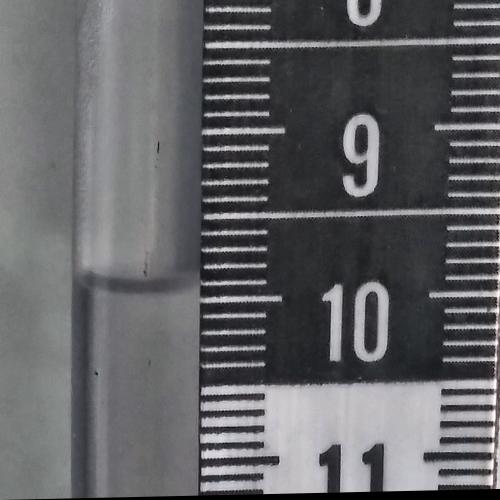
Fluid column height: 9.9 cm